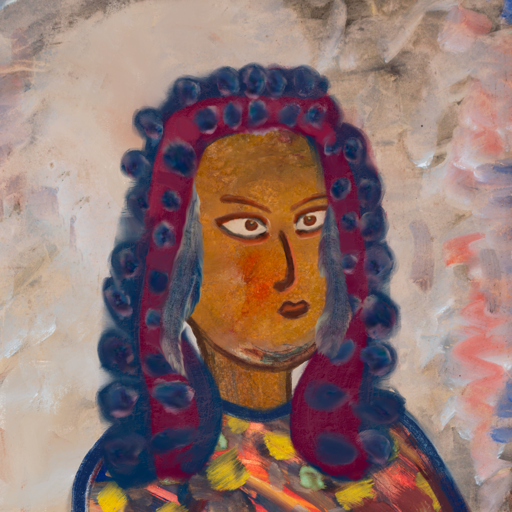
Background: Roy_Bahadur, Head And Neck Side: Pipe, Face Side: Roy_Bahadur, Bust: Mother_And_Son_Mother, Hair Side: Hill_Girl, Head Accessory: Blank, Second Necklace: Blank, Necklace: Blank, Baby: Blank